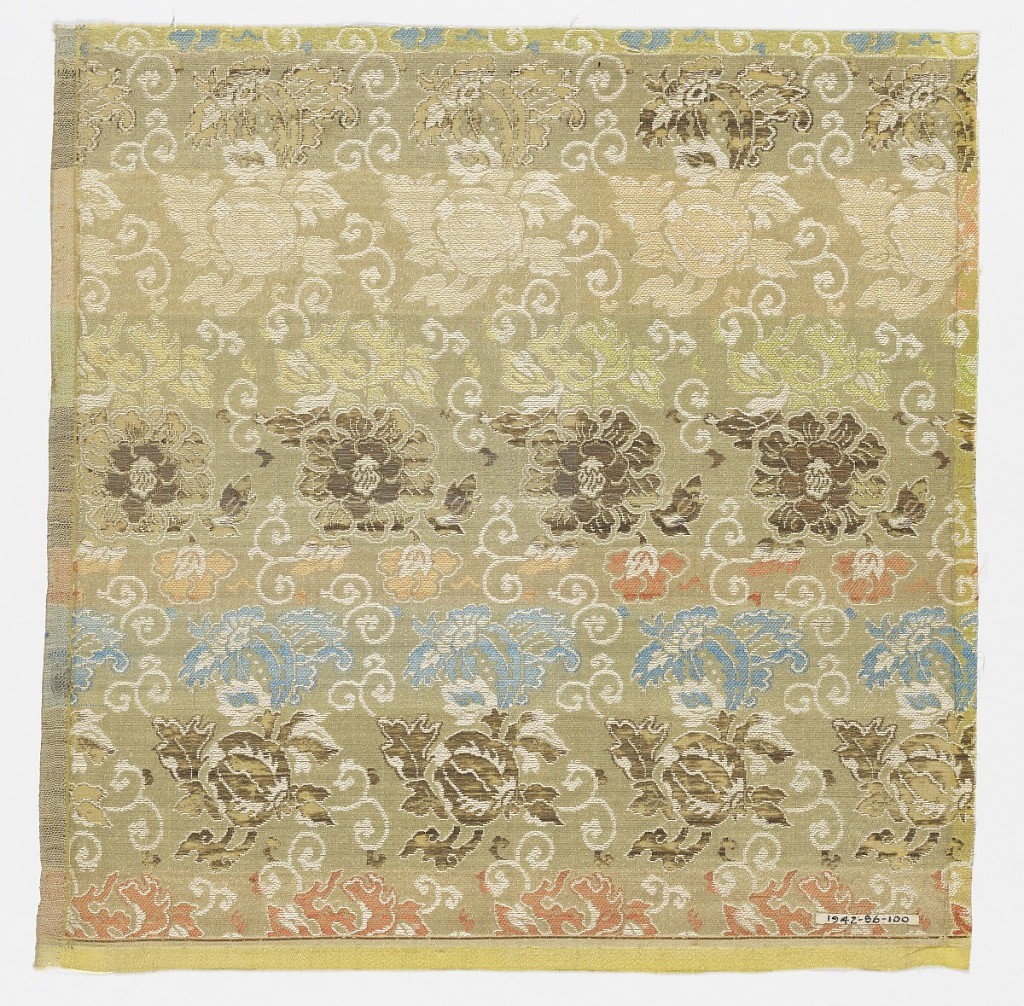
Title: Textile
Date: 19th century
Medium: silk, paper Technique: compound satin
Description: Horizontal rows of rust, brown, blue, and peach colored flowers each in combination with white on a cream ground (originally light yellow).